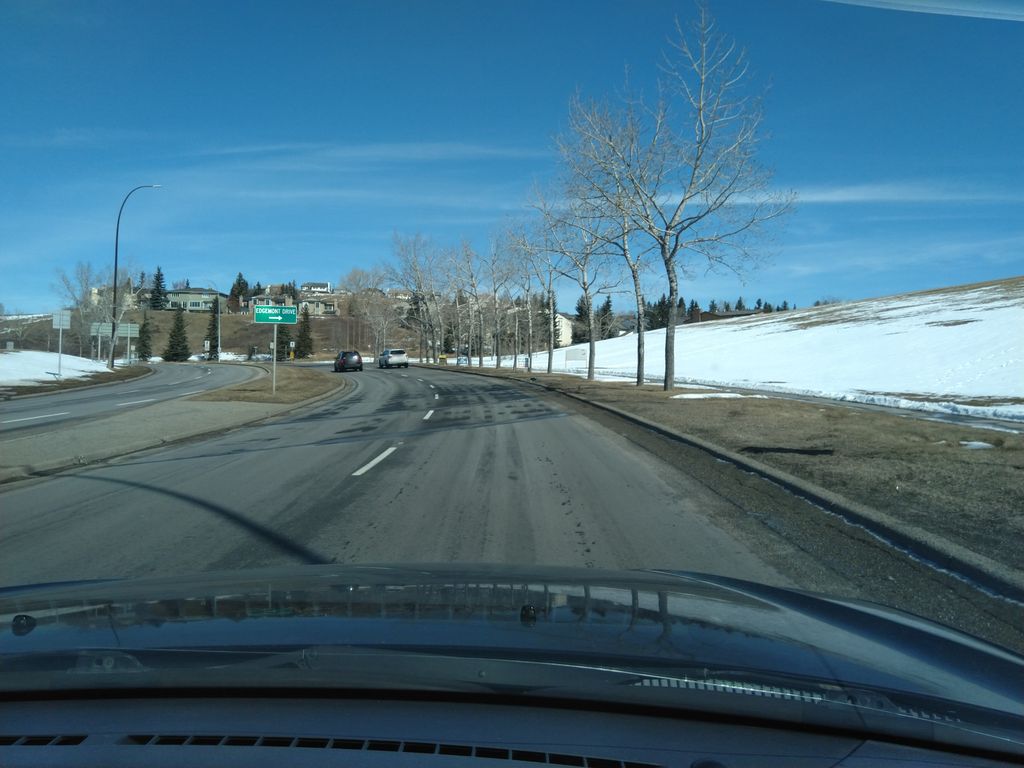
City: calgary